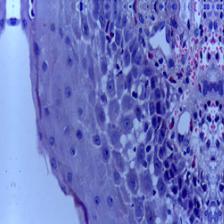
Diagnosis: Normal